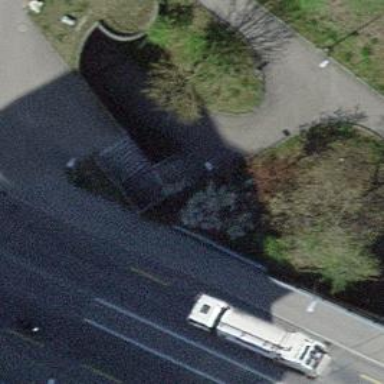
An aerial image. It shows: Road with steps.